Question: I want to delete the Content of the Cell within Row Range 1:6 and Column Range A:AE if match is Found "SUP" and "AL"
Range is Colored in yellow for the reference please have a look at the below image

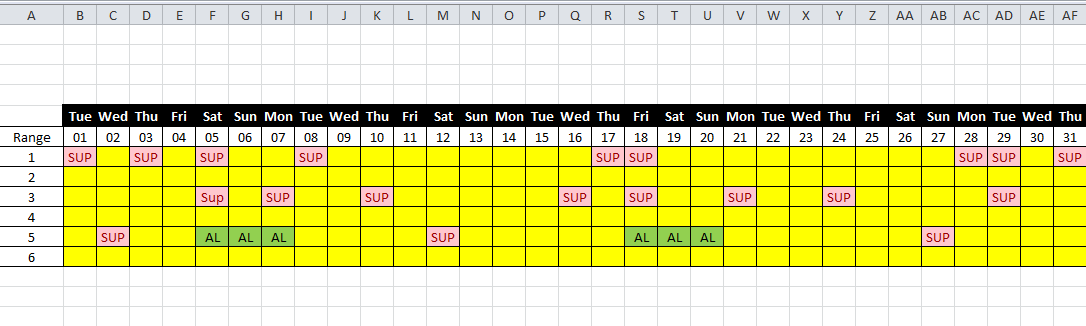
Answer: Little bit confused but would this be what you meant?
'''
Sub FindReplaceAll()
Application.ReplaceFormat.Interior.Pattern = xlNone
With ActiveWorkbook.Sheets(1).Range("A1:AE6")
.Cells.Replace what:=UCase("SUP"), Replacement:="", ReplaceFormat:=True
.Cells.Replace what:=UCase("SUP"), Replacement:="", ReplaceFormat:=False
.Cells.Replace what:=UCase("AL"), Replacement:="", ReplaceFormat:=True
.Cells.Replace what:=UCase("AL"), Replacement:="", ReplaceFormat:=False
End With
End Sub
'''
If need be you can apply 'LookAt:=xlPart' or 'LookAt:=xlWhole' too.